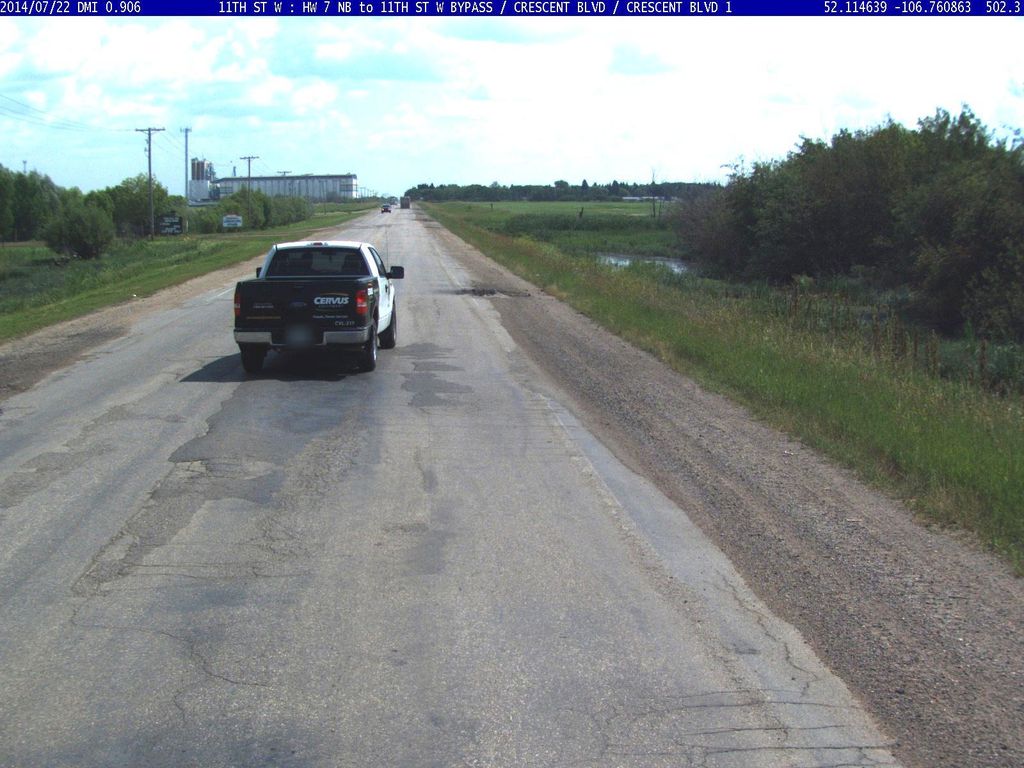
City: saskatoon